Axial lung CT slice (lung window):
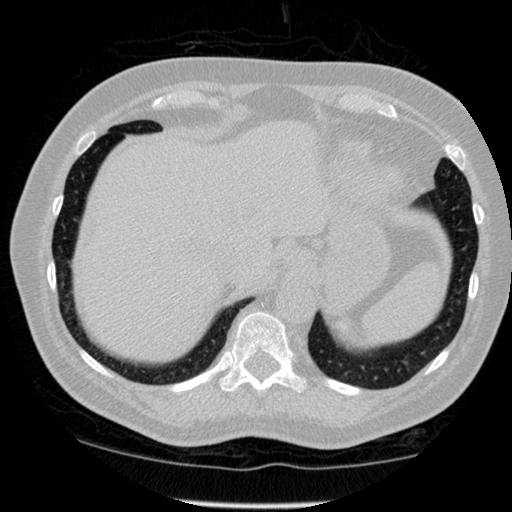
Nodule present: no